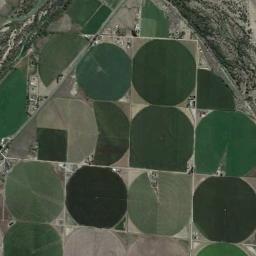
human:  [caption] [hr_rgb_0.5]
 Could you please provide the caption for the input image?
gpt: Some green circle farmland are in the bare land .

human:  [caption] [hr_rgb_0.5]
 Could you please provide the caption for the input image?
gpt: Several dark green circular or fan-shaped farmlands with different radians are neatly arranged on the ground and some chaparrals beside .

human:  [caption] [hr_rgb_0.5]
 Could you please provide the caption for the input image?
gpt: A few green and tan mixed circular fields with full, Semi and semi-circle shapes .

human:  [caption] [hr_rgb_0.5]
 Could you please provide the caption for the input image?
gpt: Circular fields vary in size .

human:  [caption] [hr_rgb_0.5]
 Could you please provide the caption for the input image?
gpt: There are many circular farmlands of the same size arranged neatly .